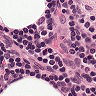
Metastatic tissue present: no